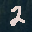
Label: 2